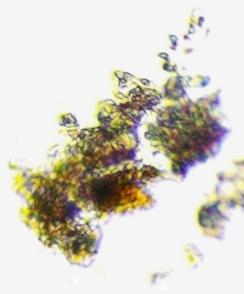
Label: Detritus